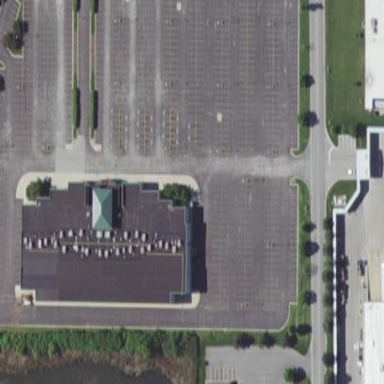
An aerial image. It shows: Retail building that includes cinema.